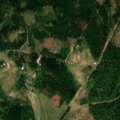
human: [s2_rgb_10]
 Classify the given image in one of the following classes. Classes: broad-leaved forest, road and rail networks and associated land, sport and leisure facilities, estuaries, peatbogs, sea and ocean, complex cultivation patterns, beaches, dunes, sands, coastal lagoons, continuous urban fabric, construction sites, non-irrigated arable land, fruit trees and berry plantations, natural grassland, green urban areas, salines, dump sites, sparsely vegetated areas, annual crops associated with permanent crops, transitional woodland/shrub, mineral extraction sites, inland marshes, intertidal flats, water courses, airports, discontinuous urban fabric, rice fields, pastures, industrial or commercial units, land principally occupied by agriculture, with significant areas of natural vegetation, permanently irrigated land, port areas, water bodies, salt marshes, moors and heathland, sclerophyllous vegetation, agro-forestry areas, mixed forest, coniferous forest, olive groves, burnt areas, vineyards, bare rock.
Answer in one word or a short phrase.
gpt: non-irrigated arable land, coniferous forest, mixed forest, transitional woodland/shrub